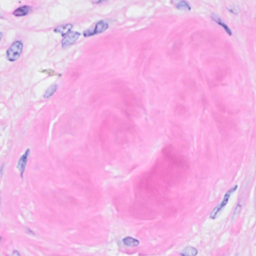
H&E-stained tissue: Breast